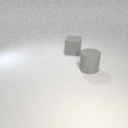
large gray rubber cube behind large gray rubber cylinder